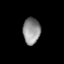
Tissue: lung
Cell type: Fibroblasts
Senescence score: 0.5629
Nuclear area (px): 444
Mean DAPI intensity: 144.482